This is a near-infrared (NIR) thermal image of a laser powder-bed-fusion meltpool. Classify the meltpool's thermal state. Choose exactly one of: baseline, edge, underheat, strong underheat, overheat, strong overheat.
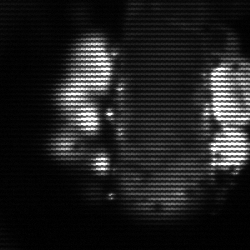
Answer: strong underheat